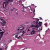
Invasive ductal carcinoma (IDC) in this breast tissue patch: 0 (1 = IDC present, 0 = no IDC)